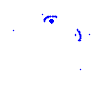
Particle: pion